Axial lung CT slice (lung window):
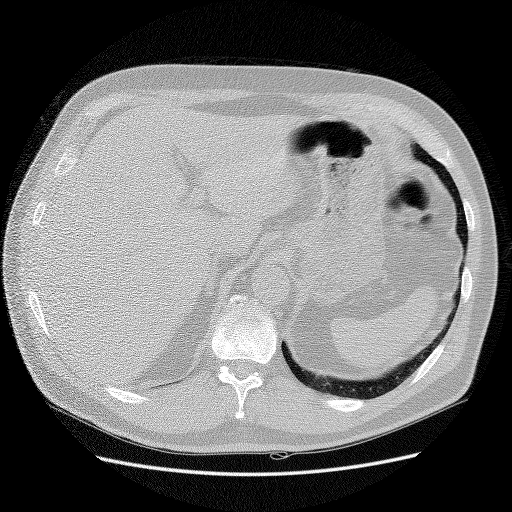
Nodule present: no